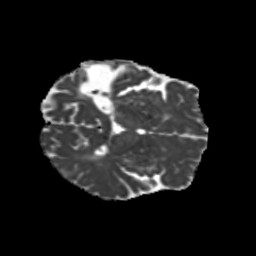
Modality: MD
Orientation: axial
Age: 62
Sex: female
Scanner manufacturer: siemens
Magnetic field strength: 3 T
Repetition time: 5.25 s
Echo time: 0.08 s